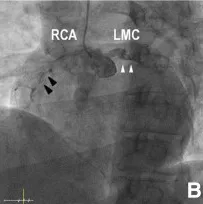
Pre-operative images. (B) Coronary angiogram shows anomalous origin of the right coronary artery (black arrowheads) from left sinus of Valsalva, next to the left (white arrowheads) coronary arteries in patient 2. Also it is noted that severe stenotic lesions are present on the RCA.
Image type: radiology (ultrasound)